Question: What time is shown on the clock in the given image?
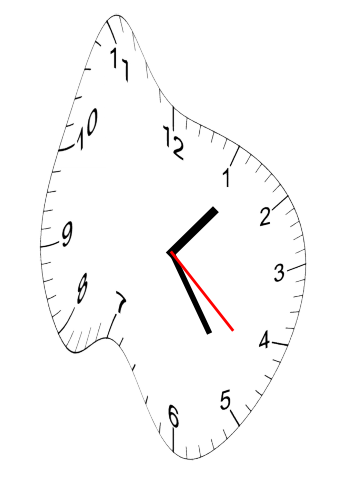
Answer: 01:24:22